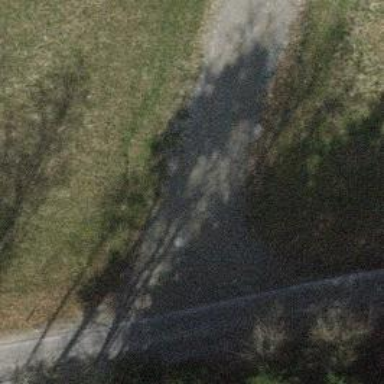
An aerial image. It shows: Track with compacted grade2 surface.